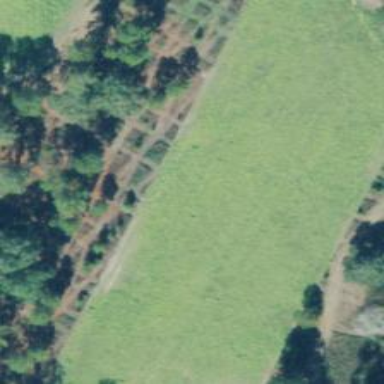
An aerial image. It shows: Farmland with forage crops.